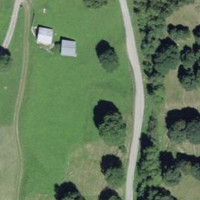
EUNIS habitat code: 24
Species observed at this site:
Neottia nidus-avis